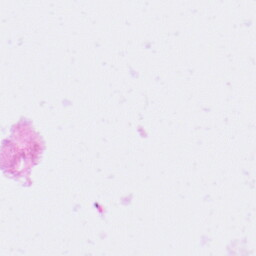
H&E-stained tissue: Pancreatic